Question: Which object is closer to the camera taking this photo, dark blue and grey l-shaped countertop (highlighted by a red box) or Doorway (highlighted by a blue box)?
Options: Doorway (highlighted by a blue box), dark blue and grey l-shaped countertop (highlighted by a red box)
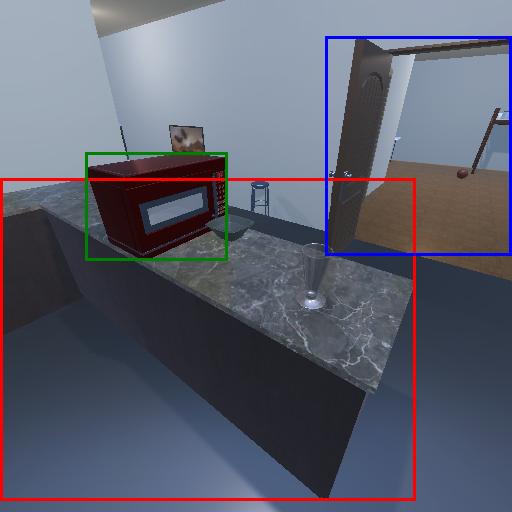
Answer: Doorway (highlighted by a blue box)